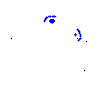
Particle: electron